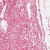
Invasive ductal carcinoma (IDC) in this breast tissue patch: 0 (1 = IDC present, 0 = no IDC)